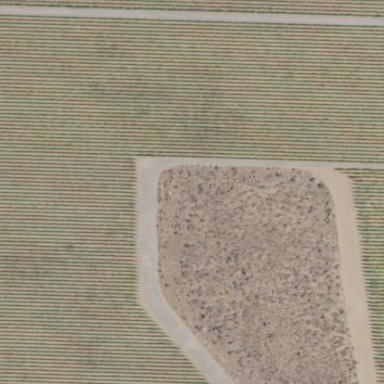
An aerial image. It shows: Vineyard where grapes are grown.